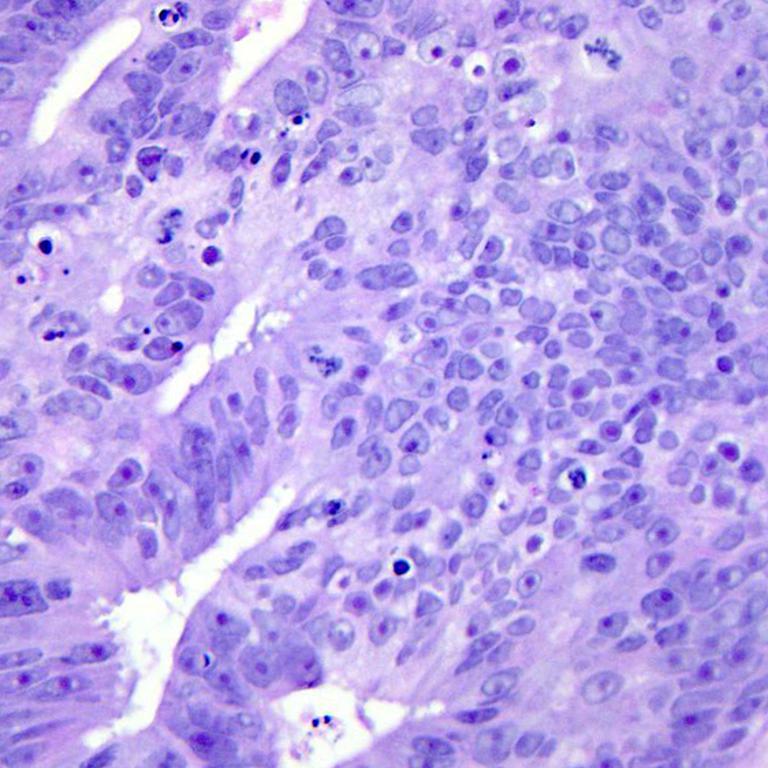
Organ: colon
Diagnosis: adenocarcinomas